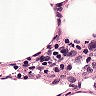
Metastatic tissue present: no